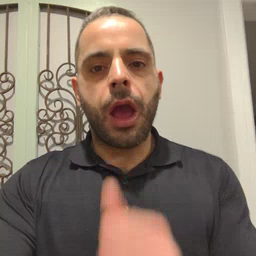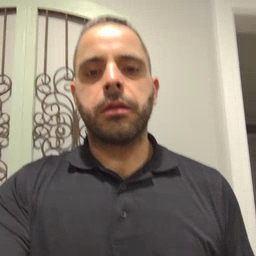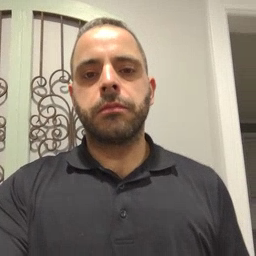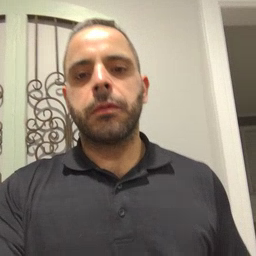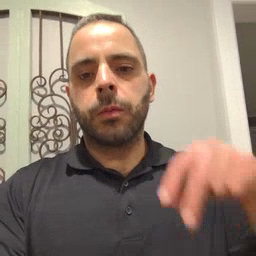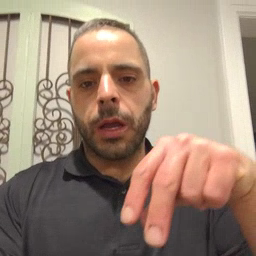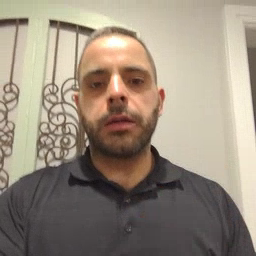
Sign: ride